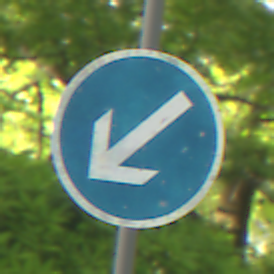
Verkehrszeichen: VorgeschriebeneVorbeifahrtLinks
Umgebung: Outdoor, RoadRail
Tageszeit: MorningAfternoon
Wetter: Clear
Licht: Natural
Jahreszeit: NotSpecified
Kontrast: LowContrast